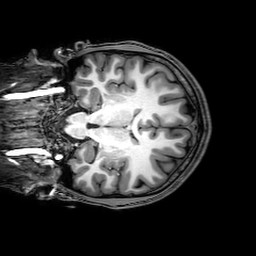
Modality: T1w
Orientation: coronal
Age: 18
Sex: male
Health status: healthy
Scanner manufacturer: philips
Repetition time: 0.008215 s
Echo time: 0.00377 s